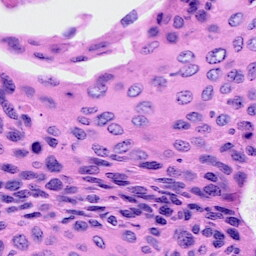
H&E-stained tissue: Cervix